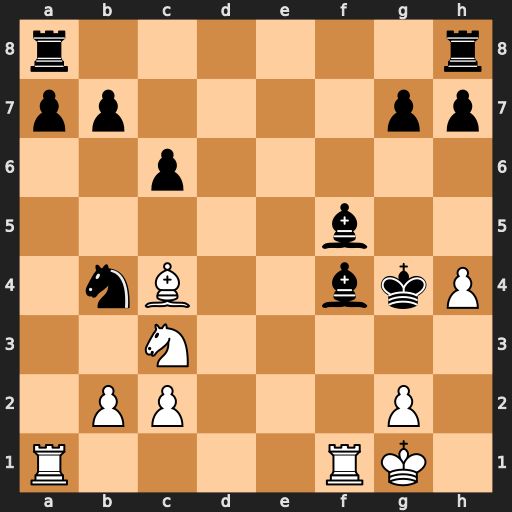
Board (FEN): r6r/pp4pp/2p5/5b2/1nB2bkP/2N5/1PP3P1/R4RK1
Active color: w
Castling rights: -
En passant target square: -
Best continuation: Be2+ Kxh4 Rxf4+